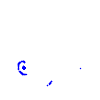
Particle: kaon